【题型】解答题　【知识点】立体几何　【难度】easy
如图，在三棱柱 \(ABC-A_1B_1C_1\) 中，侧面 \(BCC_1B_1\)，\(ABB_1A_1\) 均为正方形，\(AB=BC=1\)，\(\angle ABC=90^\circ\)，点 \(D\) 是棱 \(A_1C_1\) 的中点。

(1) 求证：\(B_1D \perp\) 平面 \(AA_1C_1C\)；

(2) 求异面直线 \(B_1D\) 与 \(BC_1\) 所成角的大小。
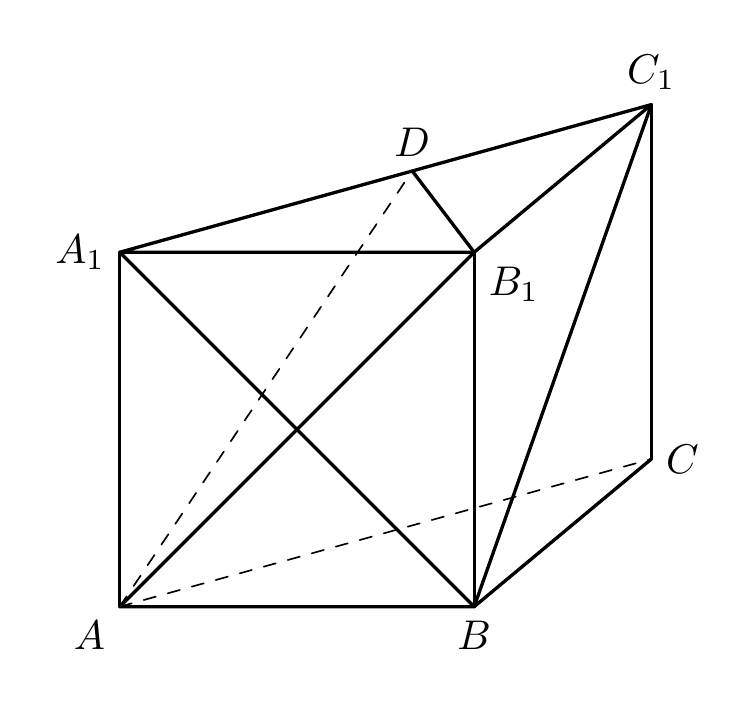
【解答】
【详解】
(1) \(\because AB=BC=1\)，\(\angle ABC=90^\circ\)，\(\therefore \triangle ABC\) 为等腰直角三角形，

故在三棱柱 \(ABC-A_1B_1C_1\) 中 \(\triangle A_1B_1C_1\) 为等腰直角三角形，

又 \(D\) 是棱 \(A_1C_1\) 的中点，则 \(B_1D \perp A_1C_1\)，

因为侧面 \(BCC_1B_1\)，\(ABB_1A_1\) 均为正方形，即 \(BB_1 \perp BC\)，\(BB_1 \perp AB\)，

又 \(AB \cap BC = B\)，\(AB, BC \subset\) 平面 \(ABC\)，所以 \(BB_1 \perp\) 平面 \(ABC\)，即三棱柱 \(ABC-A_1B_1C_1\) 为直三棱柱，

所以 \(AA_1 \perp\) 平面 \(A_1B_1C_1\)，\(B_1D \subset\) 平面 \(A_1B_1C_1\)，则 \(AA_1 \perp B_1D\)，

又 \(AA_1 \cap A_1C_1 = A_1\) 且 \(AA_1\)、\(A_1C_1 \subset\) 平面 \(AA_1C_1C\)，

\(\therefore B_1D \perp\) 平面 \(AA_1C_1C\)。

(2) 因为 \(BB_1 \perp\) 平面 \(ABC\)，\(\angle ABC=90^\circ\)，

以 \(B\) 为原点，\(BC, BA, BB_1\) 所在直线为 \(x, y, z\) 轴，建立如图所示的空间直角坐标系，

则 \(B(0,0,0)\)，\(C_1(1,0,1)\)，\(B_1(0,0,1)\)，\(D\left(\frac{1}{2},\frac{1}{2},1\right)\)，

所以 \(\overrightarrow{BC_1}=(1,0,1)\)，\(\overrightarrow{B_1D}=\left(\frac{1}{2},\frac{1}{2},0\right)\)，

设异面直线 \(B_1D\) 与 \(BC_1\) 所成角为 \(\theta\)，则 \(\cos\theta = \frac{|\overrightarrow{BC_1} \cdot \overrightarrow{B_1D}|}{|\overrightarrow{BC_1}| \cdot |\overrightarrow{B_1D}|} = \frac{\frac{1}{2}}{\sqrt{2} \times \frac{\sqrt{2}}{2}} = \frac{1}{2}\)，

因为 \(\theta \in \left(0,\frac{\pi}{2}\right]\)，所以 \(\theta = \frac{\pi}{3}\)，即异面直线 \(B_1D\) 与 \(BC_1\) 所成角为 \(\frac{\pi}{3}\)。

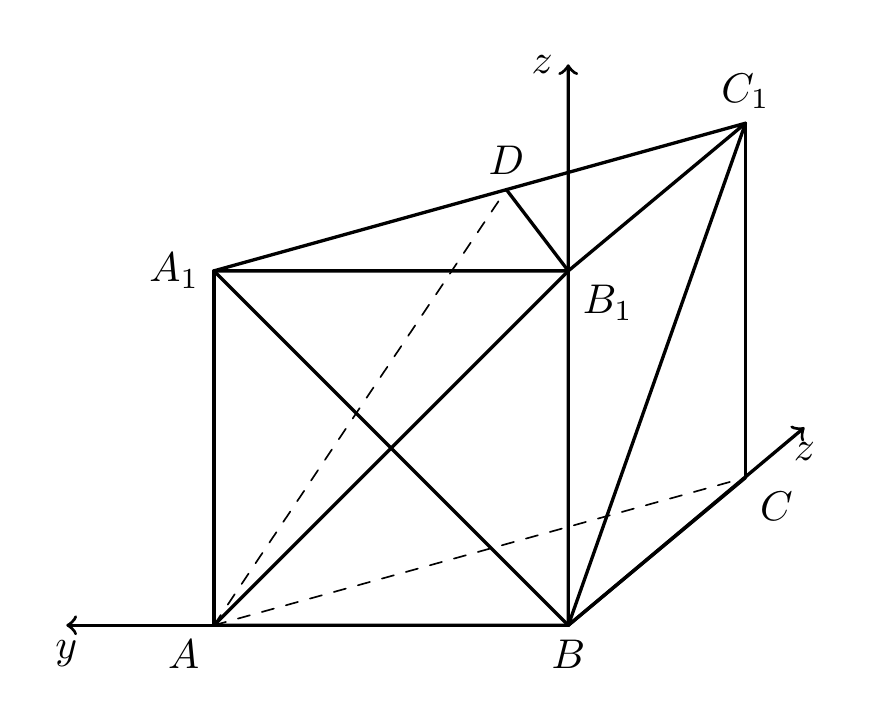